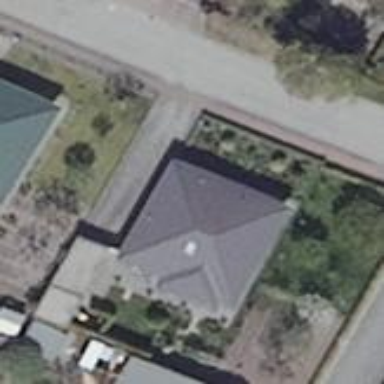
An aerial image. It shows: Building with pyramidal roof shape.